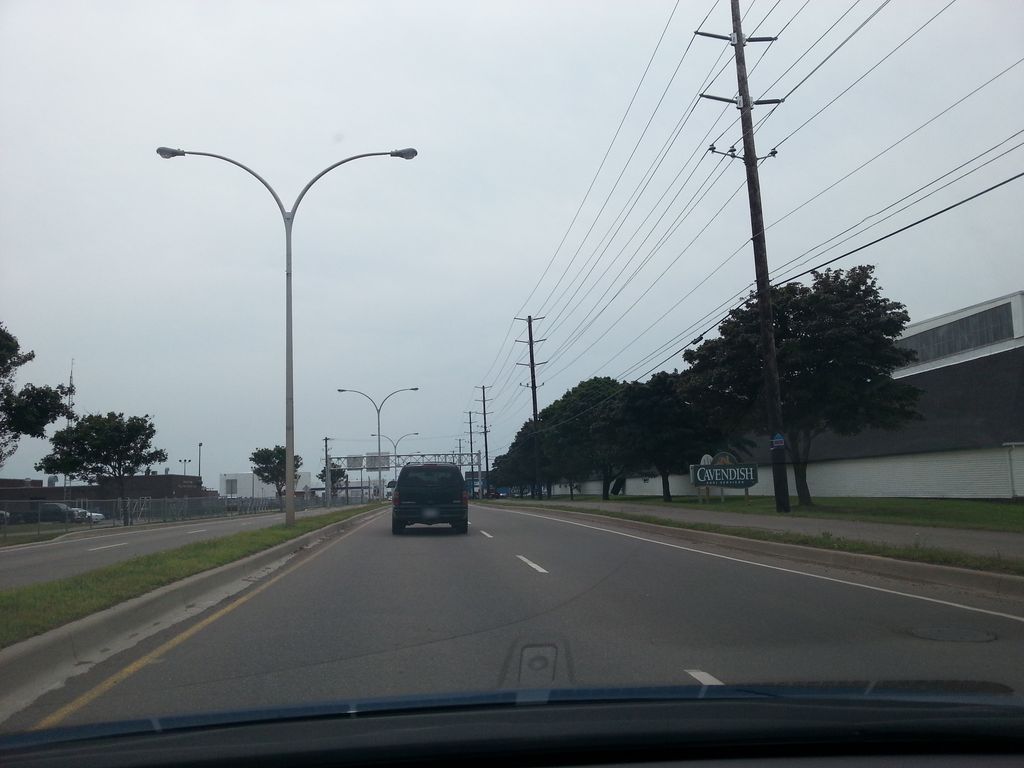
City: charlottetown